Question: I am trying to create a user form that takes user input and prints to a text file. I know the VBA scripting functions to print, store strings etc. BUT I'm new to userforms. How do you limit input and output to a text file? Add to that same file?
INPUT AND OUTPUT:

I would need to have this variety of
1. Limited Entry: XXXX means only enter 4 characters (The notepad file can only be certain characters long
2. Multiple Entries: After a set of records is entered to the text file, their values are stored and another input is allowed. Also the new entries have to be written to the same file on the next line
3. Space if left blank: If XXXX is left blank then four " " should be printed instead.
If you have part or all of these answers I'd like to hear from you!
---------------------------Edited with Adding Code-----------------------------
'''
Private Sub Userform_Initialize()
'Fill Eggs
With Eggs
.AddItem "Eggs"
End With
End Sub
Private Sub CreateList_Click()
Dim myFile As String, myString As String
myFile = "C:\Reformatted.txt"
Open myFile For Output As #1
Dim fourChars As String * 4
fourChars = Milk.Value
myString = Eggs.Value + Milk.Value + Bread.Value
Print #1, myString
Close #1
Shell "C:\Windows\Notepad.exe C:\Reformatted.txt", 1
End Sub
'''
So the above code launches this screen:
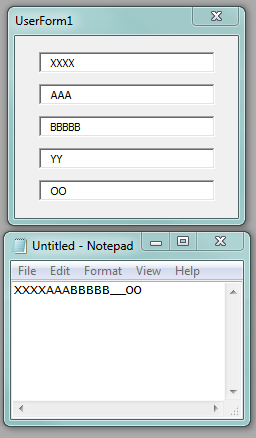
Answer: TextBox have 'MaxLength' property. Default is set to '0' which does not limit character entry.
To limit the entry into a certain number, just change the value of this property to that number.

Now for replacing the 'XXXX' with blank(if none or less than 4 is entered), take on SO advise in the comments.
'''
Dim fourChars As String * 4
fourChars = TextBox1.Value
MsgBox Len(fourChars) ' will always return 4
'''